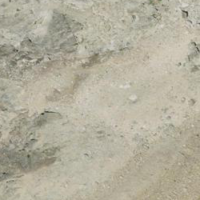
EUNIS habitat code: 48
Species observed at this site:
Saxifraga oppositifolia
Saxifraga bryoides